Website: lowes
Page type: payment
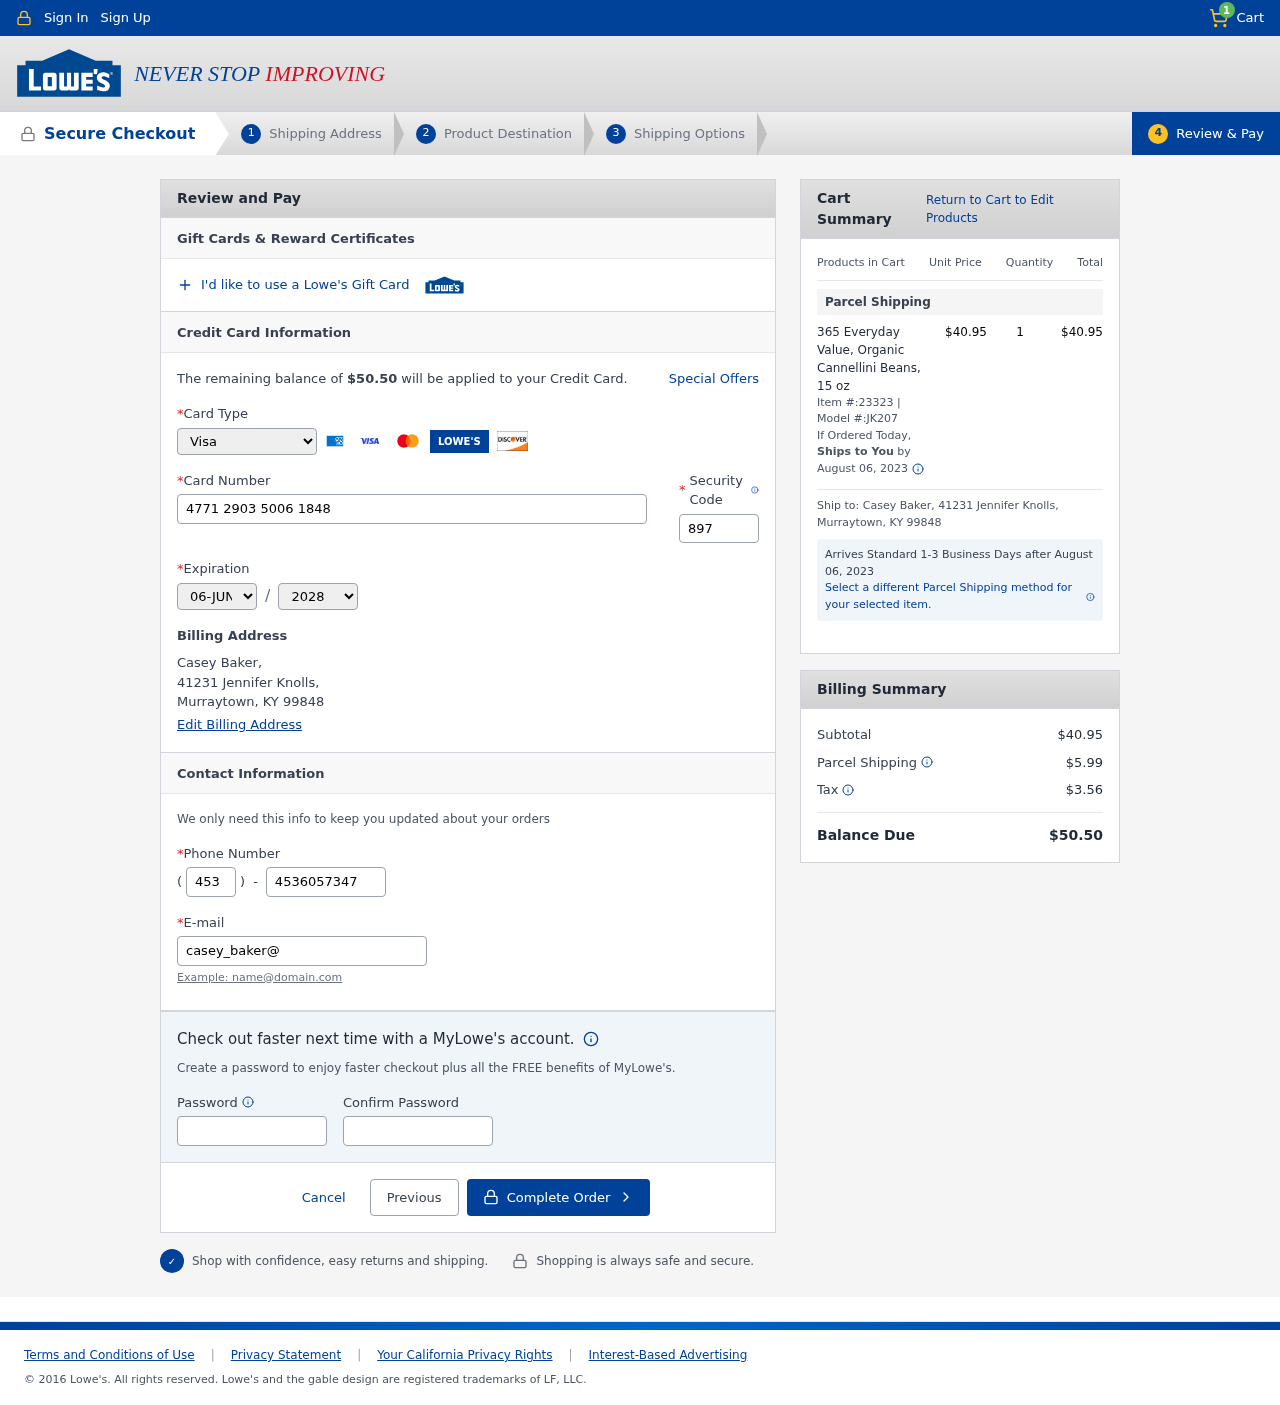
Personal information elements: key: PII_CARD_CVV
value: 897
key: PII_CARD_EXPIRY_MONTH
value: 06
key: PII_CARD_EXPIRY_YEAR
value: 28
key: PII_CARD_NUMBER
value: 4771 2903 5006 1848
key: PII_CARD_TYPE
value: Visa
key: PII_CITY_STATE_ZIP
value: Murraytown, KY 99848
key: PII_EMAIL
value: casey_baker@gmail.com
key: PII_FULLNAME
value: Casey Baker,
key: PII_PHONE
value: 4536057347
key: PII_PHONE_AREA
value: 453
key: PII_STREET
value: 41231 Jennifer Knolls,
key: PII_FULLNAME2
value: Casey Baker
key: PII_STREET2
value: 41231 Jennifer Knolls
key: PII_CITY_STATE_ZIP2
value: Murraytown, KY 99848
Product elements: key: PRODUCT1_NAME
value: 365 Everyday Value, Organic Cannellini Beans, 15 oz
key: PRODUCT1_PRICE
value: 40.95
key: PRODUCT1_QUANTITY
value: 1
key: PRODUCT1_ITEM
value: Item #:23323
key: PRODUCT1_MODEL
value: Model #:JK207
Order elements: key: ORDER_NUM_ITEMS
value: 1
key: ORDER_TOTAL
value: $50.50
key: ORDER_SHIPPING_DATE
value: August 06, 2023
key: ORDER_SUBTOTAL
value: $40.95
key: ORDER_SHIPPING_DATE2
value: August 06, 2023
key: ORDER_SHIPPING_COST
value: $5.99
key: ORDER_TAX
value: $3.56